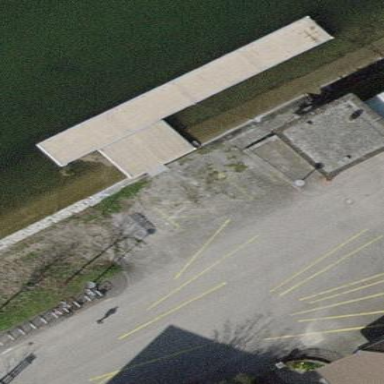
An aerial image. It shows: Pier on pitch land designated for rowing sports.